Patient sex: M
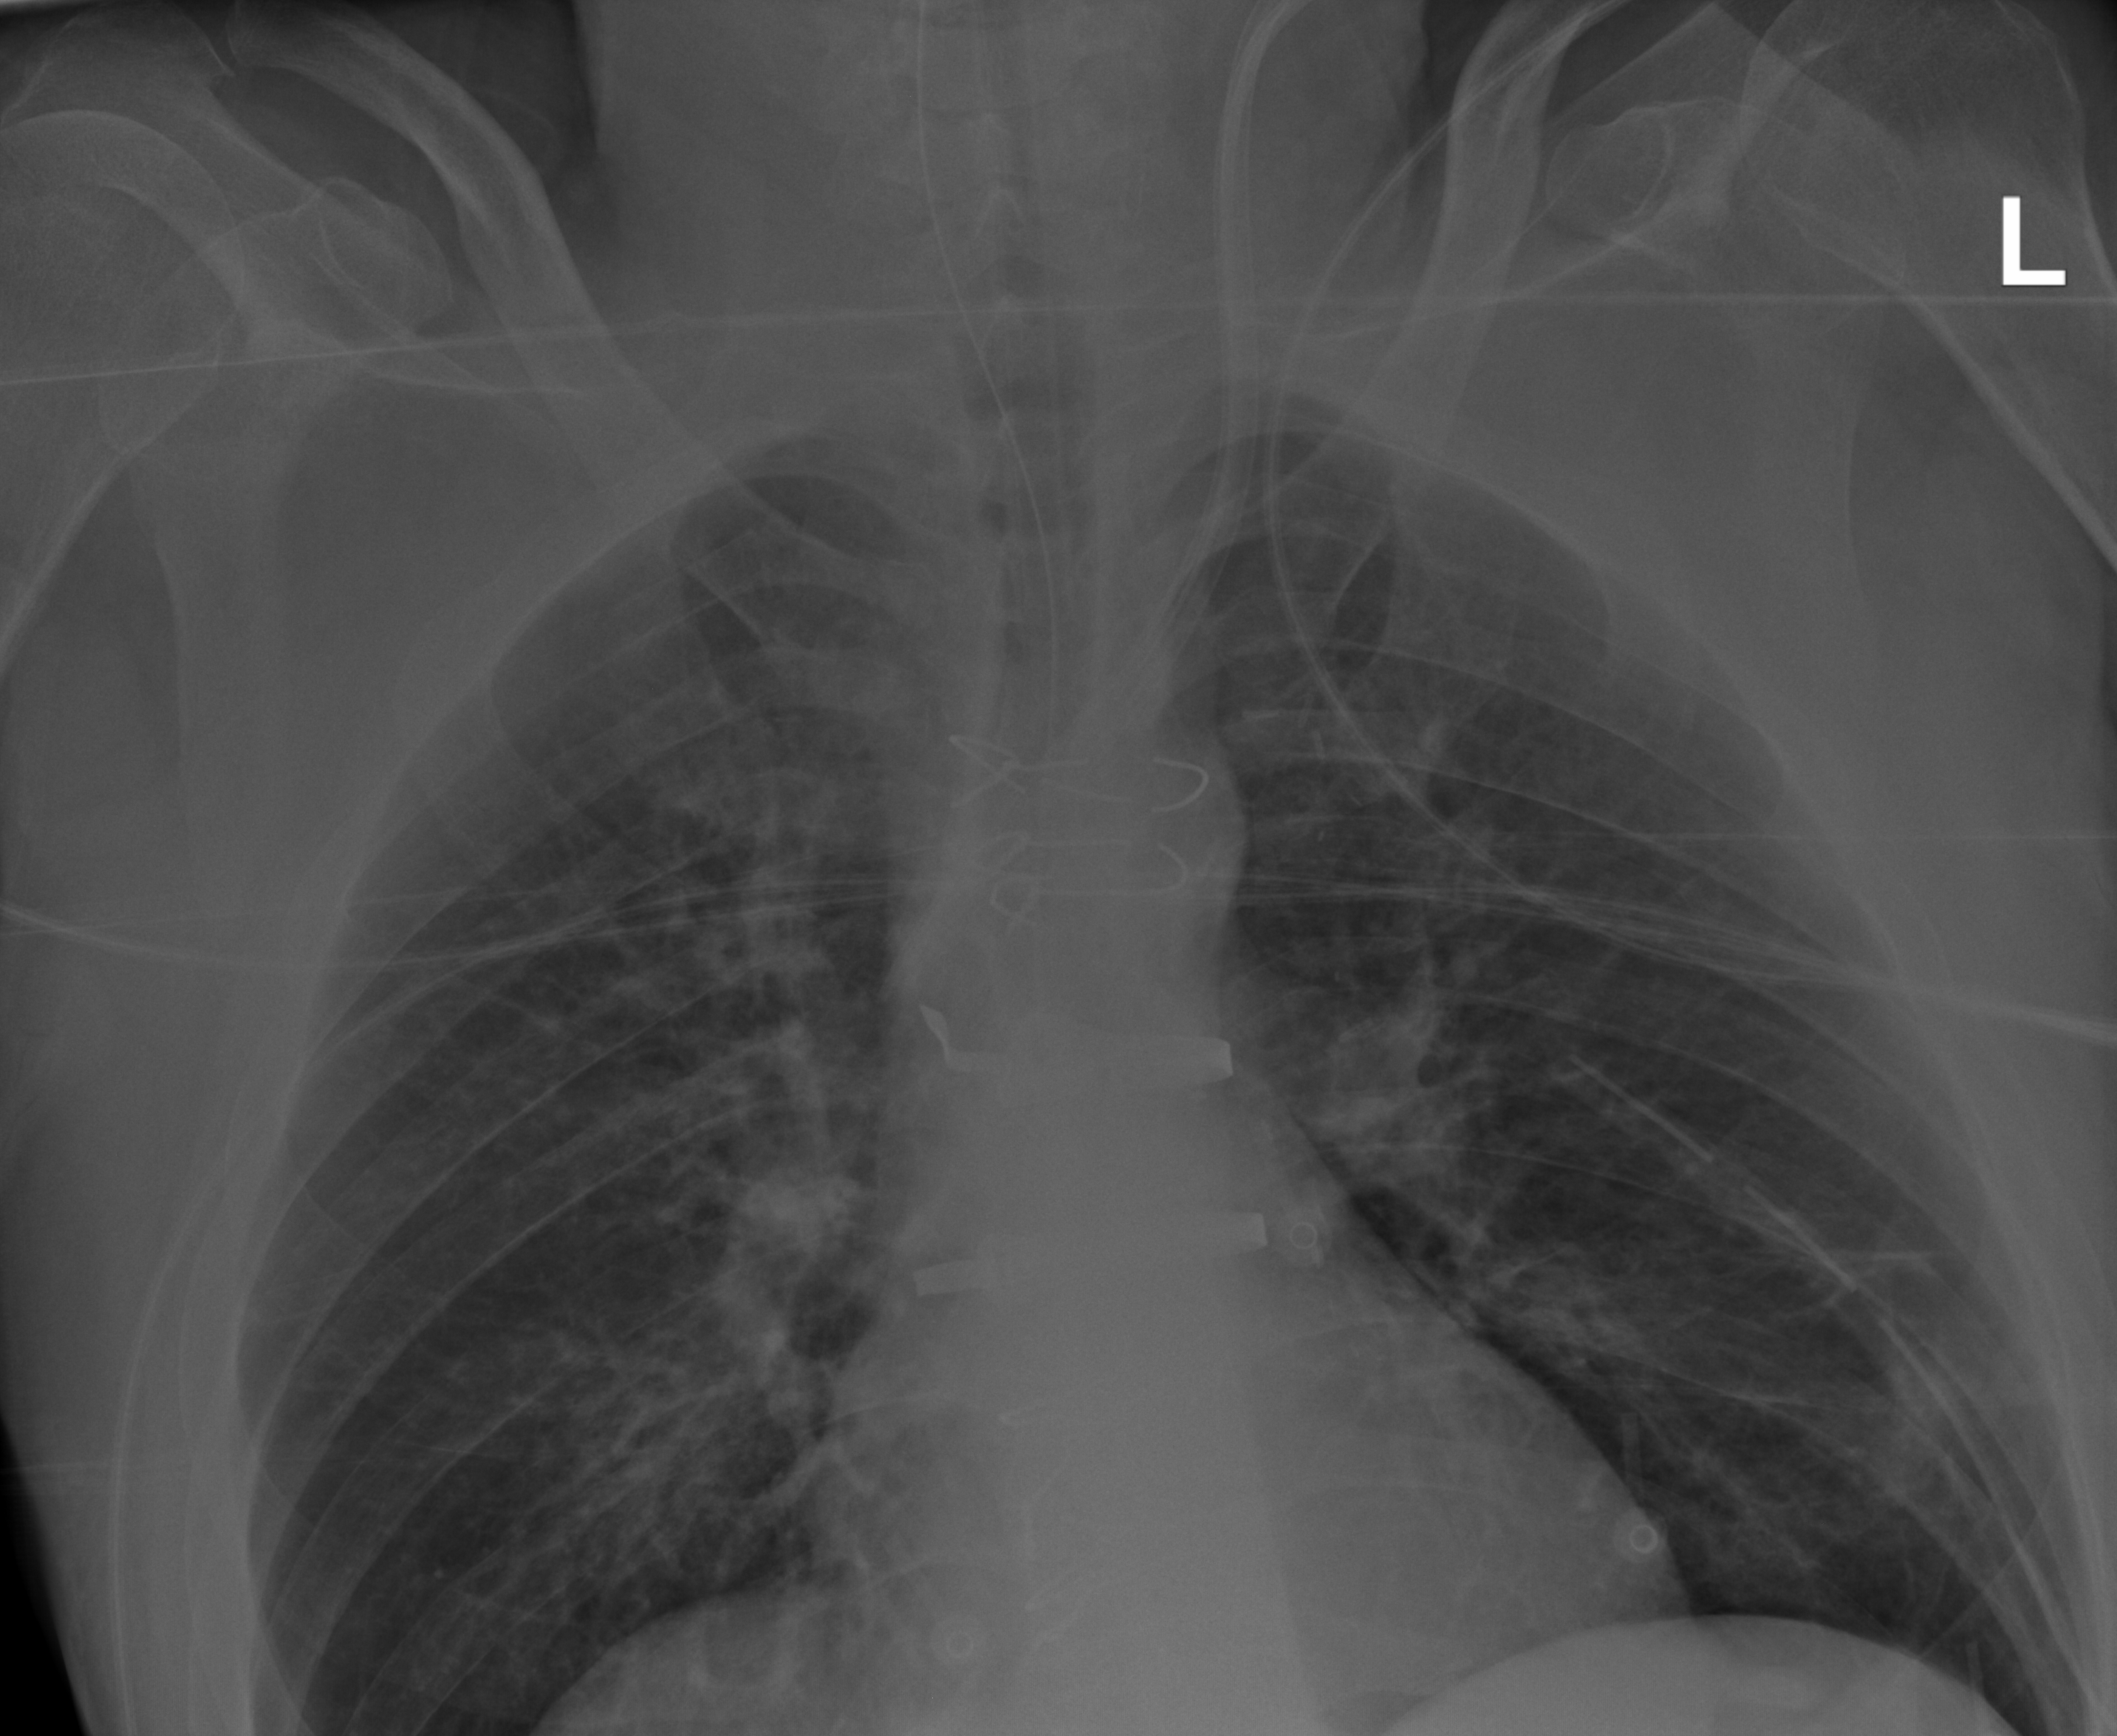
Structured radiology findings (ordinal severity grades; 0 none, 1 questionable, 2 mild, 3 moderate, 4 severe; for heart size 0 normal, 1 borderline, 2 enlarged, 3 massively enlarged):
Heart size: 0
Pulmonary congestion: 0
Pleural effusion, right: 0
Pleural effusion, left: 0
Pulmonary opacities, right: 1
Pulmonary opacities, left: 0
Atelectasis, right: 0
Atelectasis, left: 2